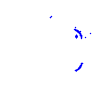
Particle: proton